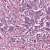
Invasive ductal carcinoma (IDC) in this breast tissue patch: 1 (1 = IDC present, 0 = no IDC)